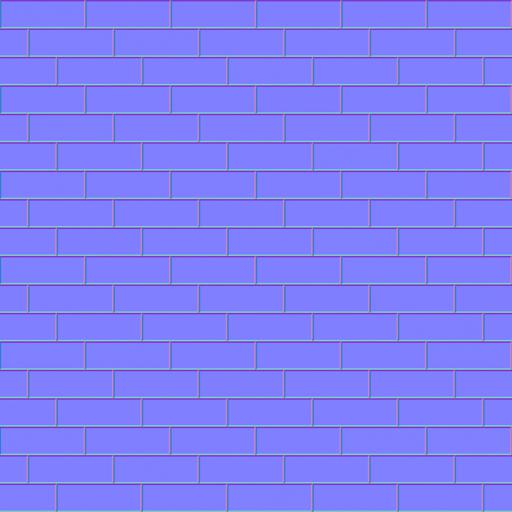
bathroom clean dark green rough smooth subway tiled tiles